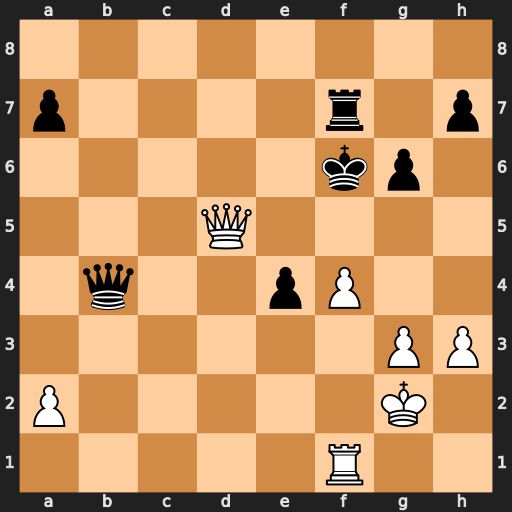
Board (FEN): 8/p4r1p/5kp1/3Q4/1q2pP2/6PP/P5K1/5R2
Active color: w
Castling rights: -
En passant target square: -
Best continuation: Qe5#